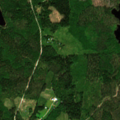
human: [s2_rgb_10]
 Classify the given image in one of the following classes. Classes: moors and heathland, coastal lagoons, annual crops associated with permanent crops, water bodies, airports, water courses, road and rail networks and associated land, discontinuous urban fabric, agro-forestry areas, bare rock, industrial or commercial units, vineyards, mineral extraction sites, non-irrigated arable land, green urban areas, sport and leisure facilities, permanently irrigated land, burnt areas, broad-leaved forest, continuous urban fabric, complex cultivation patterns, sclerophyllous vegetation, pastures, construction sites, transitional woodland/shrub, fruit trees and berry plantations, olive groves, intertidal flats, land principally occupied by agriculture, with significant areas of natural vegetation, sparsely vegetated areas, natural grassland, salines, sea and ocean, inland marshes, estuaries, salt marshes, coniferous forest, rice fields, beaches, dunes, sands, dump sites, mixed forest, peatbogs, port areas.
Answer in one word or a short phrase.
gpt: broad-leaved forest, coniferous forest, mixed forest, water bodies